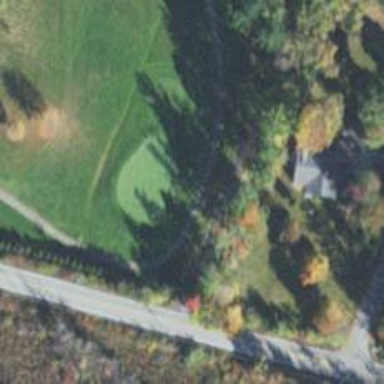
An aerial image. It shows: View of golf hole.